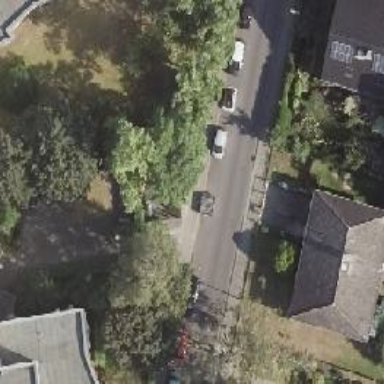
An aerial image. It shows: Asphalt road in residential area.